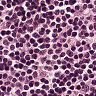
Metastatic tissue present: no